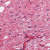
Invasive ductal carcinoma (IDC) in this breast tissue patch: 0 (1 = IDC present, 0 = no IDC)